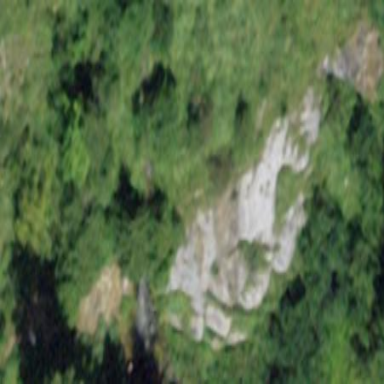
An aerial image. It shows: Landscape of bare rock.